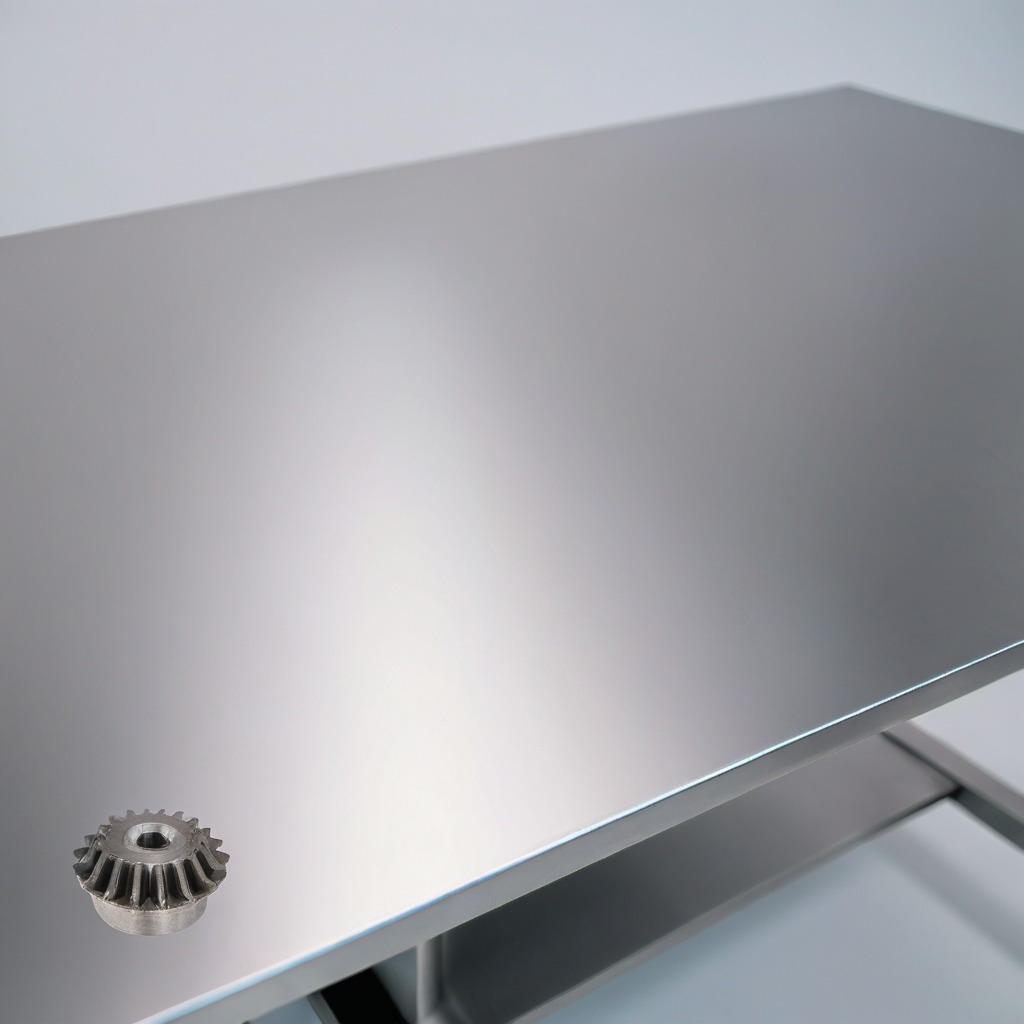
A steel gear with teeth is lying on the stainless steel table in a high-end prototyping lab.